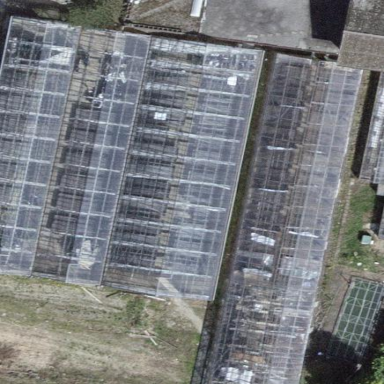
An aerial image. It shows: Greenhouse.